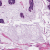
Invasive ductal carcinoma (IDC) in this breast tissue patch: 1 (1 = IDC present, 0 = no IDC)